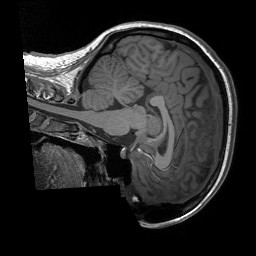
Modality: T1w
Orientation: sagittal
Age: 18
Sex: female
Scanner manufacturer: siemens
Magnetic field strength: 3 T
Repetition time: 1.9 s
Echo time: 0.00243 s